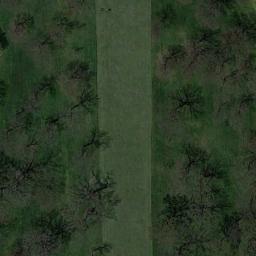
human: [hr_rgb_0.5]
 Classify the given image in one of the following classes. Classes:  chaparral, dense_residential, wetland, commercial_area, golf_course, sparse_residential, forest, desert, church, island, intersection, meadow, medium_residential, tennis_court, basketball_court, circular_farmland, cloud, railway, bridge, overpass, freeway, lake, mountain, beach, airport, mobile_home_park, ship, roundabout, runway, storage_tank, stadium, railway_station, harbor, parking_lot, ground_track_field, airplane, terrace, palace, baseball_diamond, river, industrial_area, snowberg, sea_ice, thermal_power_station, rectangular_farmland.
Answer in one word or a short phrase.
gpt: golf_course